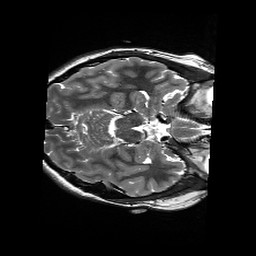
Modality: T2w
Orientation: axial
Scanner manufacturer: siemens
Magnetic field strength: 3 T
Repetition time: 13.52 s
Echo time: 0.088 s